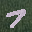
Label: 7